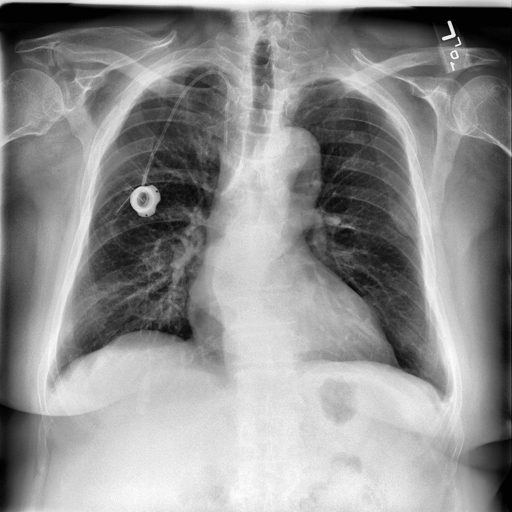
Finding: NORMAL